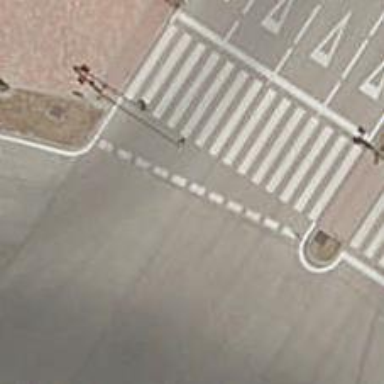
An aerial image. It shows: Road with "give way" sign.